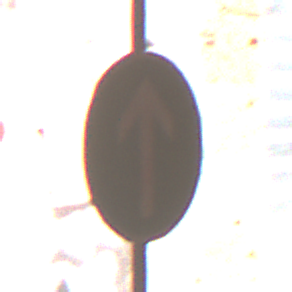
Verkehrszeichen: VorgeschriebeneFahrtrichtungGeradeaus
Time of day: MorningAfternoon
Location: Outdoor (Urban)
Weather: Clear
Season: NotSpecified
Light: Natural